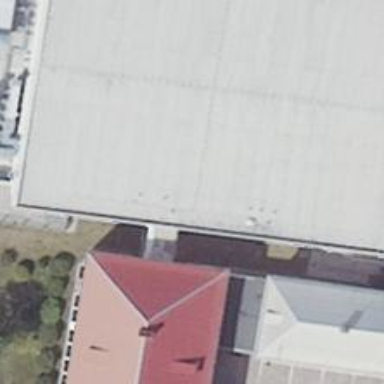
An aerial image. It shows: Educational building.